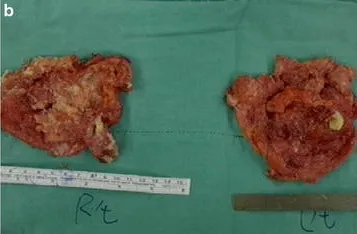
Intraoperative pictures. B; Simple mastectomy was done, and the hydrogel was removed with the infiltrated capsule.
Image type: medical_photograph (other_medical_photograph)